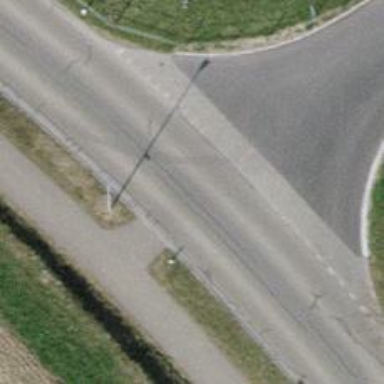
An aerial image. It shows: Asphalt footway.